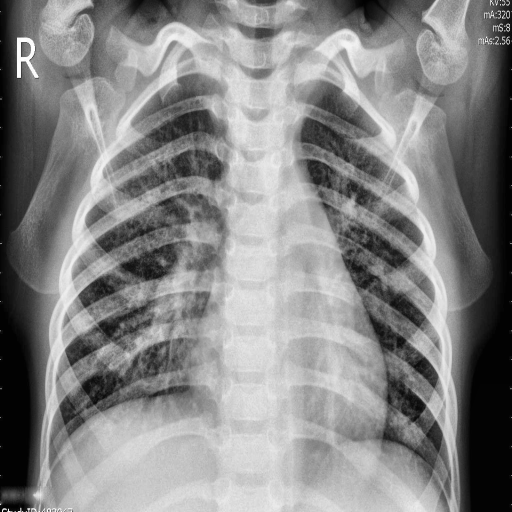
Finding: PNEUMONIA